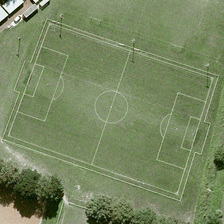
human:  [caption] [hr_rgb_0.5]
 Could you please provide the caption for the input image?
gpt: this soccer playground lies in this lawn with a row of trees on its edge .

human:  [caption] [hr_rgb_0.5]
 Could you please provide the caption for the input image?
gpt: the football playground is on the grassland .

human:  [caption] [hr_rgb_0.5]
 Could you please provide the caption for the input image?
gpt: on the lawn there is a football field with some buildings and two line of trees nearby .

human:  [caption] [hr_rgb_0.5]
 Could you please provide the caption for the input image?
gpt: on the lawn there is a football field with some buildings and two line of trees nearby .

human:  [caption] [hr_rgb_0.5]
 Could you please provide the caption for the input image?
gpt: a football field is near several green trees and meadows .